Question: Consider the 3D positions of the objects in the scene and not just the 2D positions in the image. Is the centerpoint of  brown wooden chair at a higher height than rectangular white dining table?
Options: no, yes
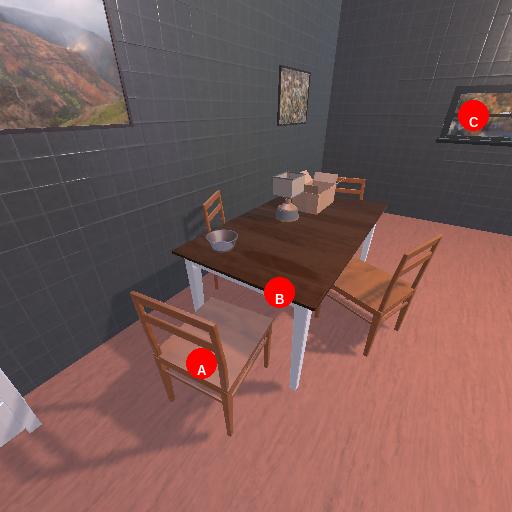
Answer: no